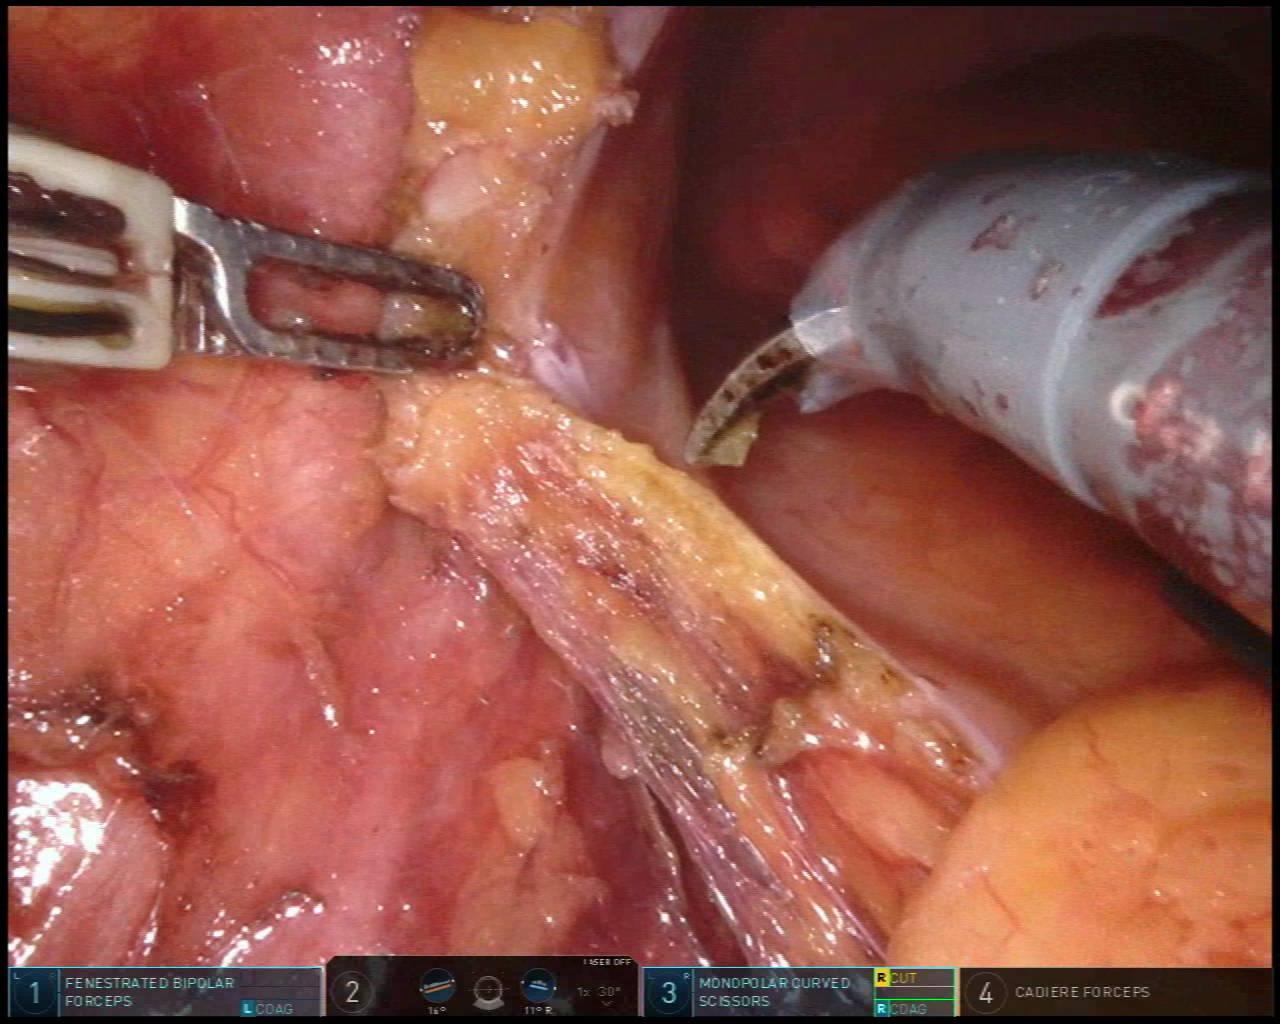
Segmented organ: ureter
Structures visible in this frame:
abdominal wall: yes
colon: no
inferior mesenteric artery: no
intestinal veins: no
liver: no
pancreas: no
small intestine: no
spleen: no
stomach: no
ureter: yes
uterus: no
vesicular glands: no